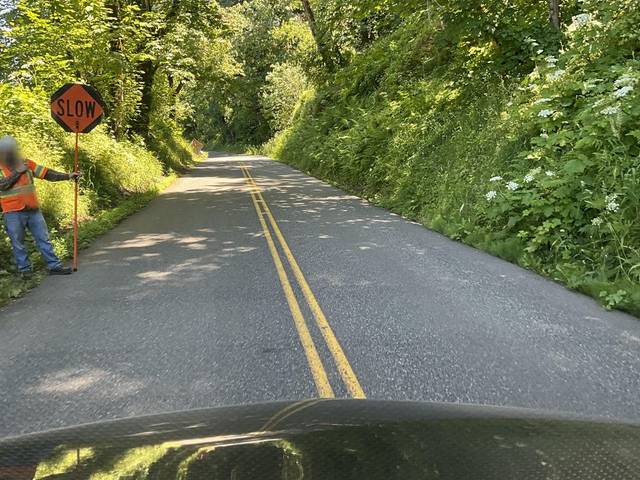
Region: United States
Coordinates: 45.541, -122.213